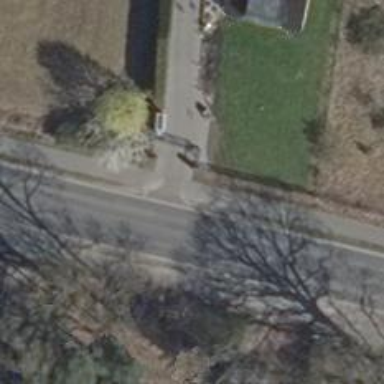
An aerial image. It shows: Driveway.